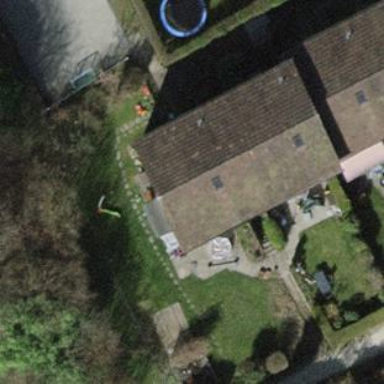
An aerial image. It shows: Terrace building.